Field crop: tomato
Growth stage: 1
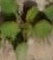
Species: solanum